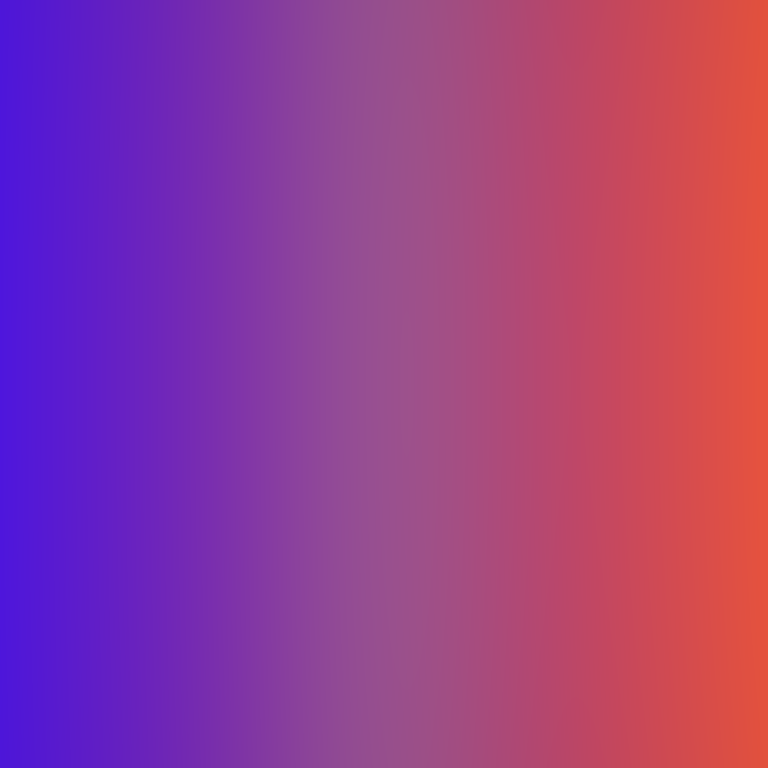
Abstract light effect, smooth gradient from deep blue to warm red, serene atmosphere, soft blend, no room, no furniture, no objects.